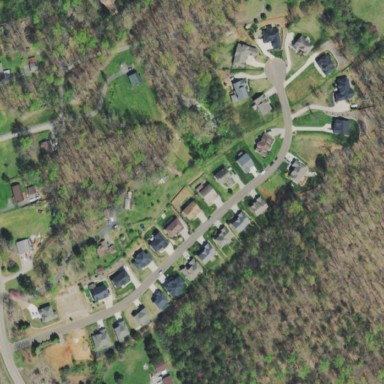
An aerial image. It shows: Residential area consisting of single-family homes.